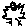
Label: bird